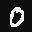
Label: 0